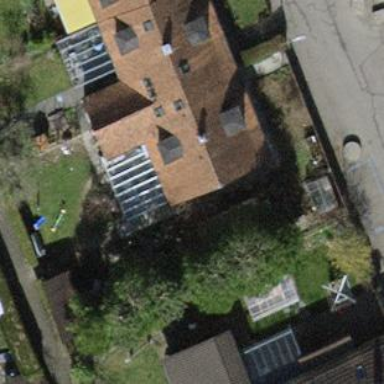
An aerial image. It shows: Gabled house with tile roof. The roof orientation is across the building.